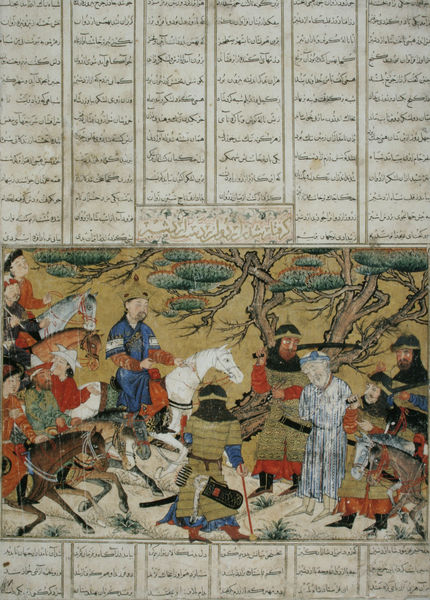
Titel: Der Große Mongul Shahnama (Buch der Könige) - Gefangennahme Ardavans durch Ardashir
Standort: Washington
Institution: The Smithsonian Institution
Schlagwörter: baum, blau, blätter, kampf, kämpfer, laub, mann, schatten, weiß, bäume, gelb, grün, landschaft, menschen, ocker, äste, bunt, grau, hintergrund, hüte, licht, männer, orange, schwarz, szene, zeichnung, rot, tiere, bart, wand, geschichte, stehen, bild, erde, flach, wege, gewand, gold, gewänder, blatt, krone, pferd, pferde, reiter, stock, garten, reiten, ritt, zaumzeug, gleb, japan, schrift, papier, perspektive, schuhe, spalten, naiv, figuren, krieg, schlacht, könig, soldaten, streifen, balken, schriftzeichen, baumkronen, karawane, buch, orient, asien, seite, illustration, schwert, säbel, text, waffen, buchstaben, soldat, stilisiert, helm, herrscher, treffen, ritter, jagd, schimmel, vereinfacht, gestalten, buchdruck, buchseite, reihen, chinesisch, china, pergament, arabisch, pfer, mittelalter, märchen, krieger, gefangener, turban, miniatur, köcher, arabien, islam, goldgrund, handschrift, pfeile, galopp, gefecht, pfalnzen, beschriftet, schönschrift, kalender, tross, buchmalerei, persisch, chinesich, kolumnen, mohammed, mongolei, sanskrit, mongolen, chinesen, zwischenzeilen, konsonanten, illuminiert, bildnis orient, buld, fremd, mongul, shahnana, tabellen, pfelie